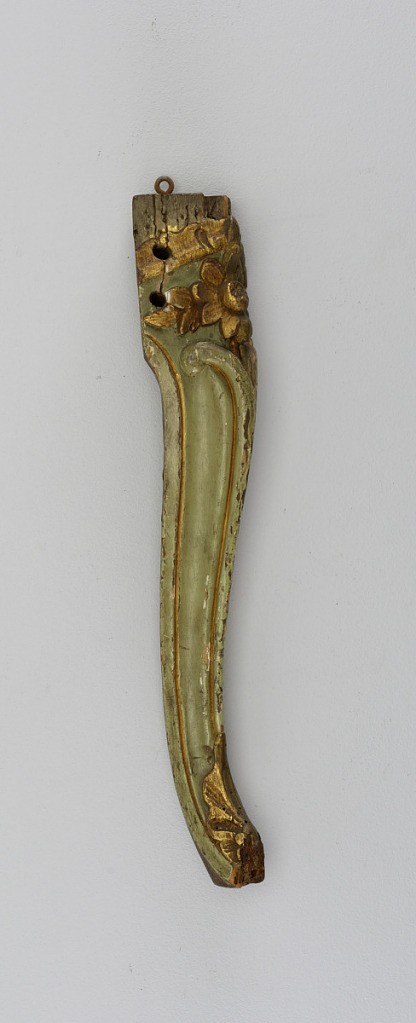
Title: Chair leg
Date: ca. 1735
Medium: Walnut covered with gesso, painted and gilded
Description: Front leg of a chair, left side; cabriole, leaf foot, gilded, and gilded flower and tattered frill above knee.